Brain MRI, t2w sequence, axial 2D slice.
Patient: age 23, sex F, weight 78 kg, height 1.78 m
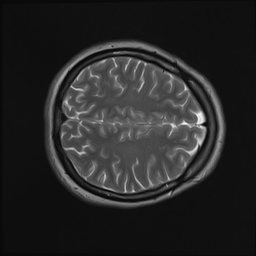